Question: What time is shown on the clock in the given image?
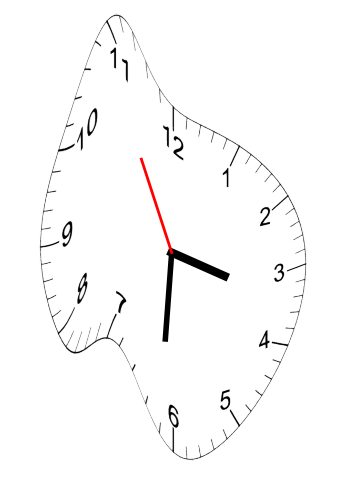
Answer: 03:30:55